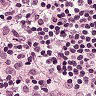
Metastatic tissue present: no